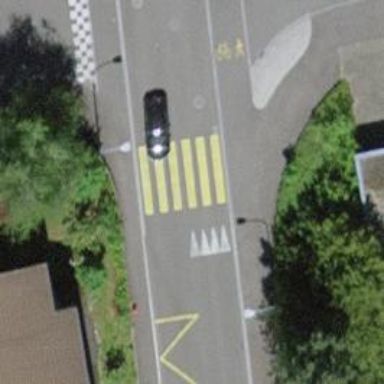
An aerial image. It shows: Zebra crossing on the road.